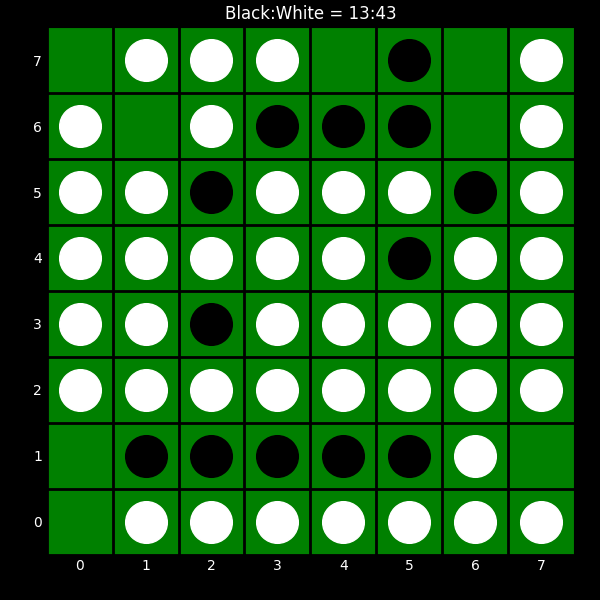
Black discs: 13
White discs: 43